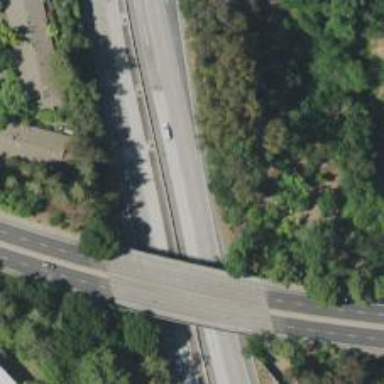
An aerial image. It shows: Motorway junction.